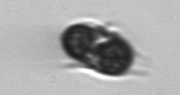
Label: Mesodinium